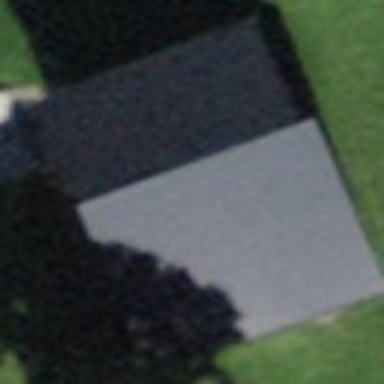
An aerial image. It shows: Farm building.